Question: I have this viewController I copied from a storyboard using Size Classes to another one that is not using Size Classes.
Before you say anything: there is a bug on XCode/iOS or whatever, that prevents a SplitViewController from being the rootViewController on iPads running iOS 7, unless you turn off size classes on xcode.
I have copied this viewController to the storyboard not using Size Classes and now all elements are grayed out.

How do I bring that to life?
It is not easy as you think.
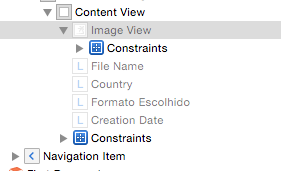
Answer: This is just a guess, but what I would try is: Turn off size classes first in the original storyboard, and then copy.
(If you don't want to risk losing information from the original when you turn off size classes, make a duplicate of the original storyboard first.)